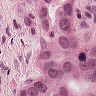
Metastatic tissue present: yes